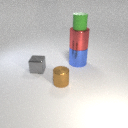
large blue metal cylinder to the right of small brown metal cylinder